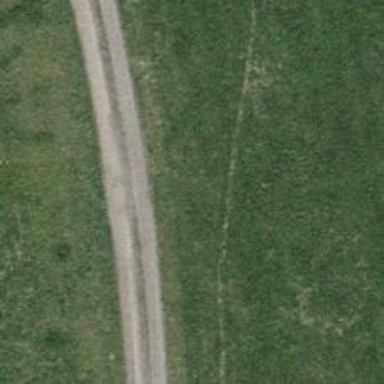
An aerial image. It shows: Track with grade 3 tracktype.